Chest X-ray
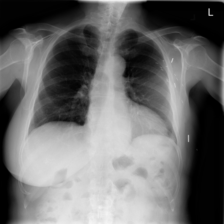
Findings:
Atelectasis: negative
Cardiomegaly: negative
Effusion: negative
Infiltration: positive
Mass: negative
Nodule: negative
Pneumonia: negative
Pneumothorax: negative
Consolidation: negative
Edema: negative
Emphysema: negative
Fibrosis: negative
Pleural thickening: negative
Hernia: negative